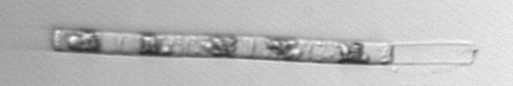
Label: Guinardia_delicatula